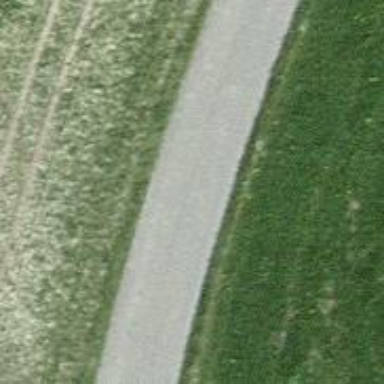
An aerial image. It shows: Unclassified road with asphalt surface.